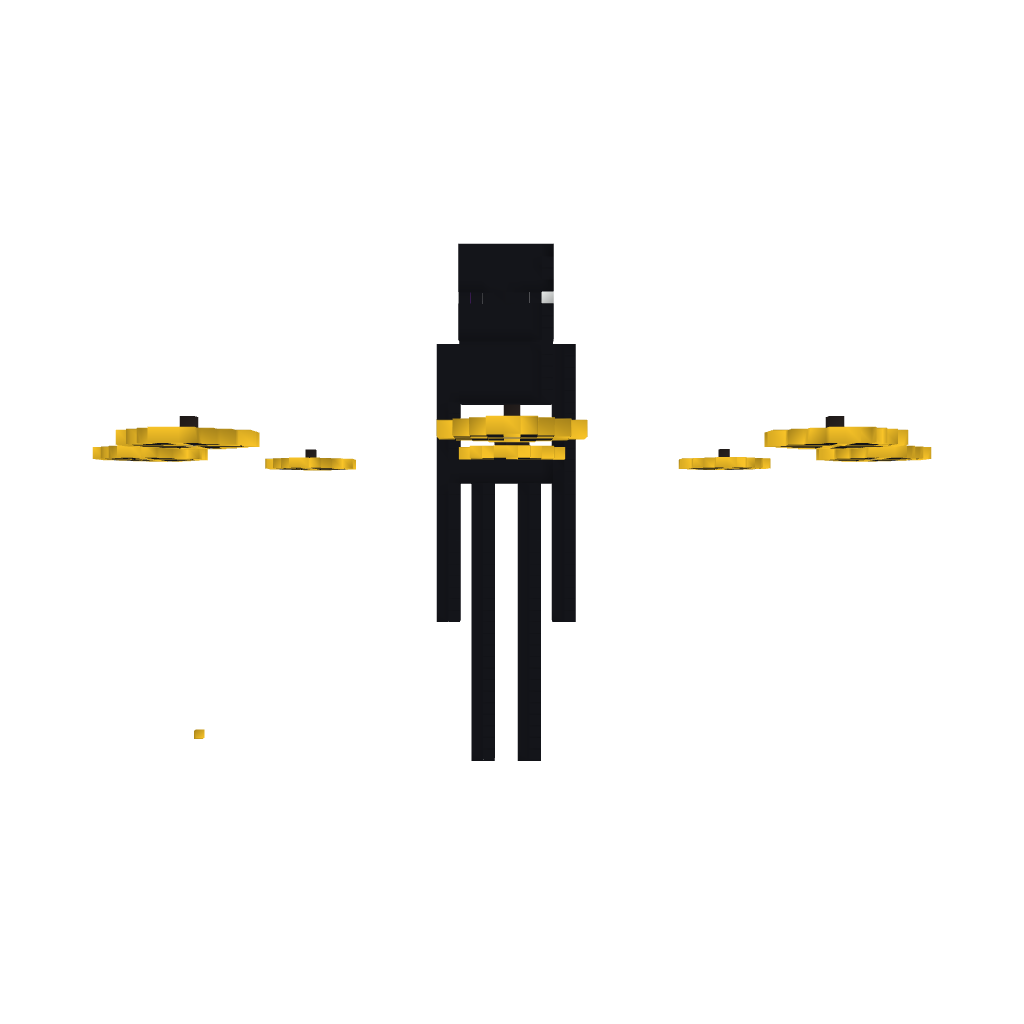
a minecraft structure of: OPenderman SkyWars scematic